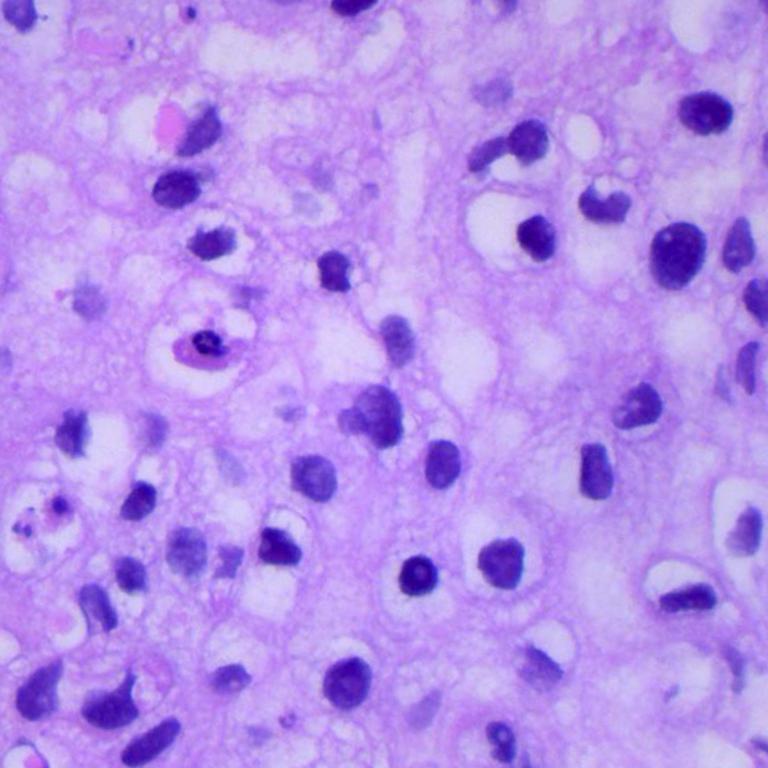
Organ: lung
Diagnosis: squamous carcinomas